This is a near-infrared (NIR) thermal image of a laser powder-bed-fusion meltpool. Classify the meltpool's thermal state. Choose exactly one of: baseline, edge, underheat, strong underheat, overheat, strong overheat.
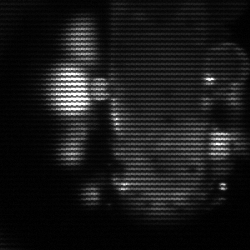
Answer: strong underheat